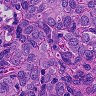
Metastatic tissue present: yes